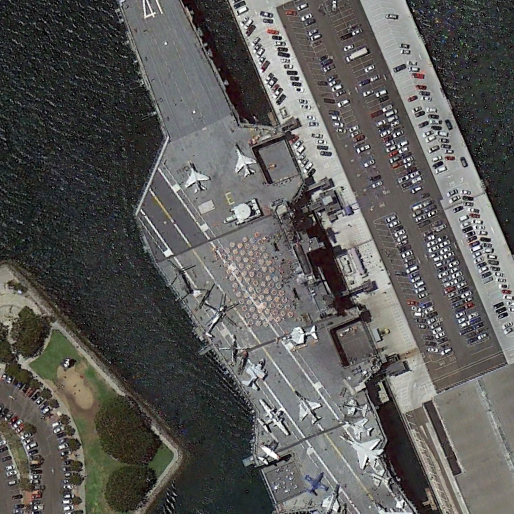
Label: Midway-class_aircraft_carrier